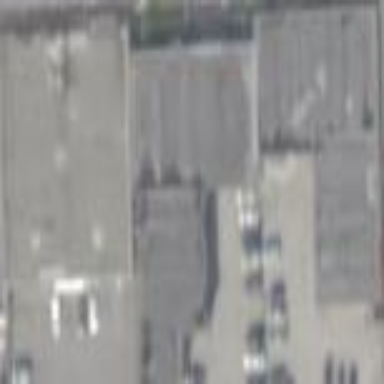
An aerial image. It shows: Commercial building.